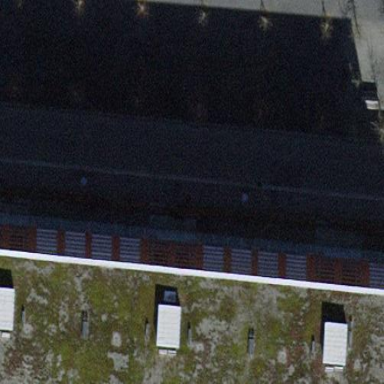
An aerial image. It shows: Residential building with flat roof.